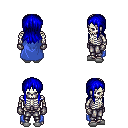
a pixel art fantasy rpg character, male body template, skeleton, blue cape, metal pants, blue unkempt hairstyle, metal gloves, white slippers, four views (front, back, left, right), 2x2 character sprite sheet, small pixel art, hard edges, no anti-aliasing